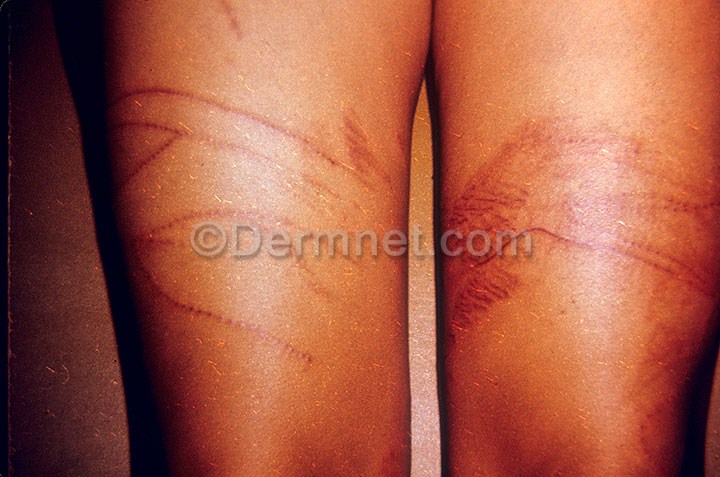
Disease: Scabies Lyme Disease and other Infestations and Bites